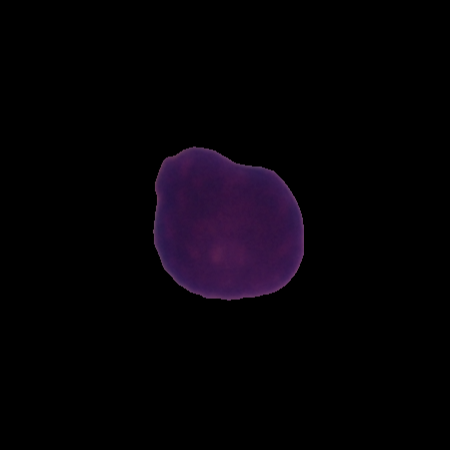
Label: healthy